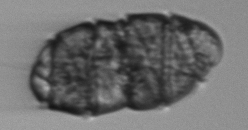
Label: Margalefidinium